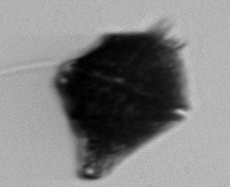
Label: Gonyaulax